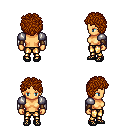
a pixel art fantasy rpg character, female body template, human, tanned skin, steel arm armor, gold greaves, brunette curly afro hairstyle, cloth bracers, ghillies, four views (front, back, left, right), 2x2 character sprite sheet, small pixel art, hard edges, no anti-aliasing